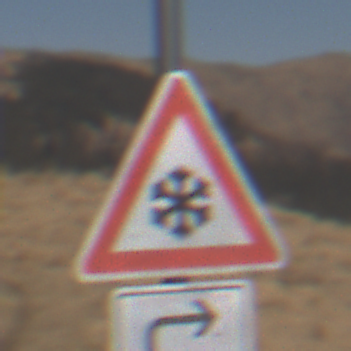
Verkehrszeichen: SchneeOderEisglaette
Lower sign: RichtungsangabeDurchPfeile5
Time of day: Midday
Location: Outdoor (Nature)
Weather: Clear
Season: NotSpecified
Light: Natural